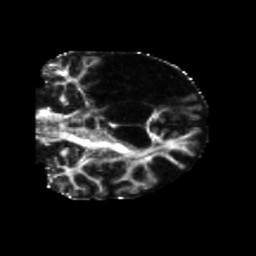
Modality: FA
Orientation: coronal
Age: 64
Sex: male
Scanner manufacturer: siemens
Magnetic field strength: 3 T
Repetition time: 5.25 s
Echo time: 0.08 s